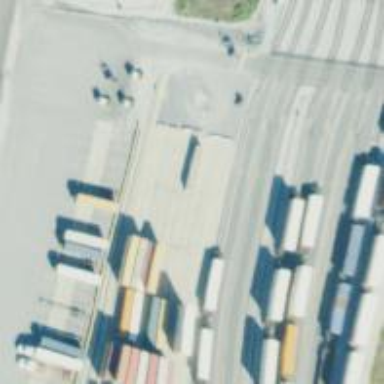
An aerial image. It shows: Rail spur service.